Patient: sex M, age 28
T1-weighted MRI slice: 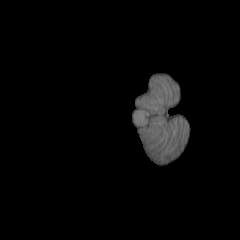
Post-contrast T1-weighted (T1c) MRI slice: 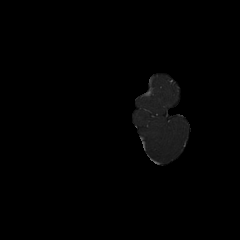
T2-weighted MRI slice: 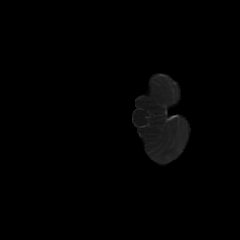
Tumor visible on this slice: no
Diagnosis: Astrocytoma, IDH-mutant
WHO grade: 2